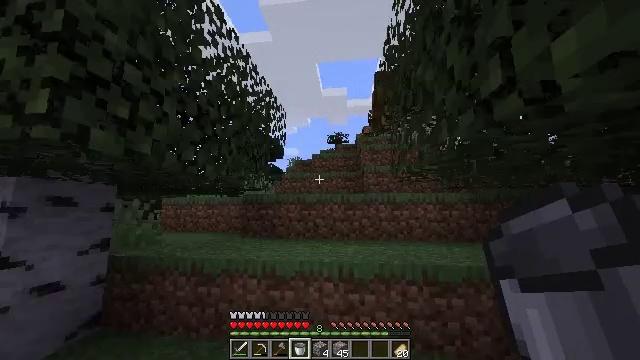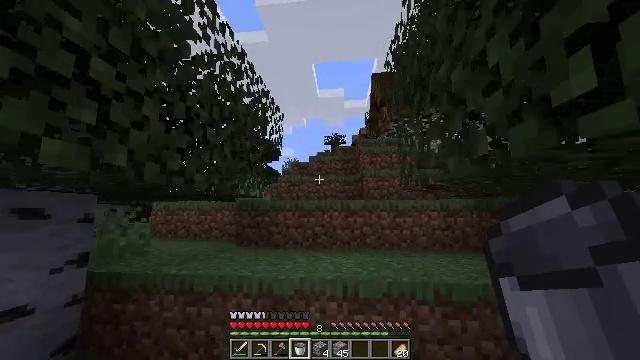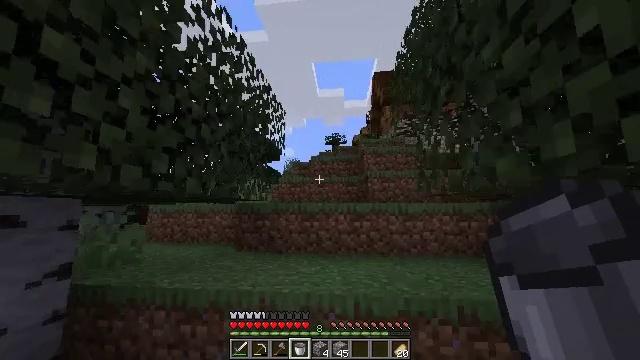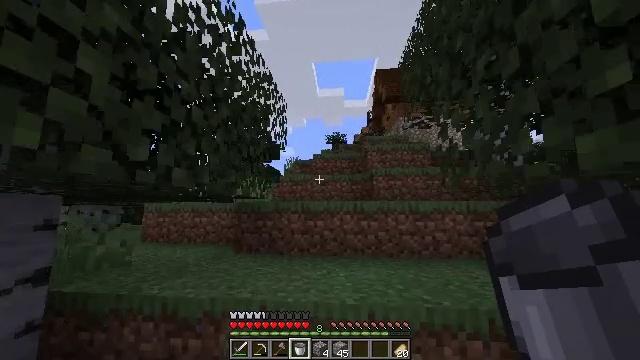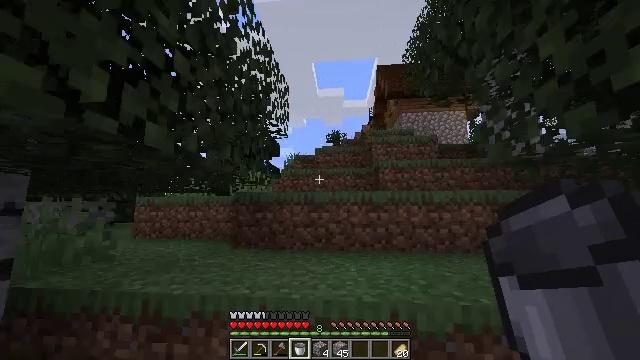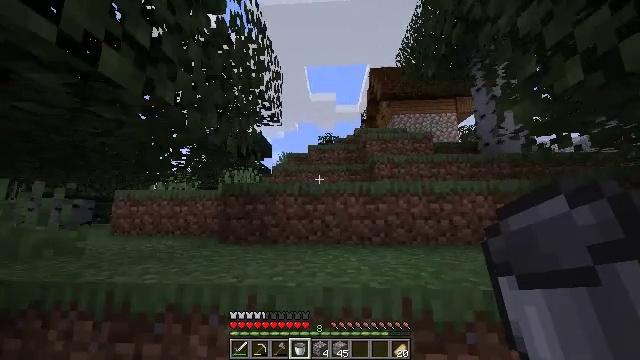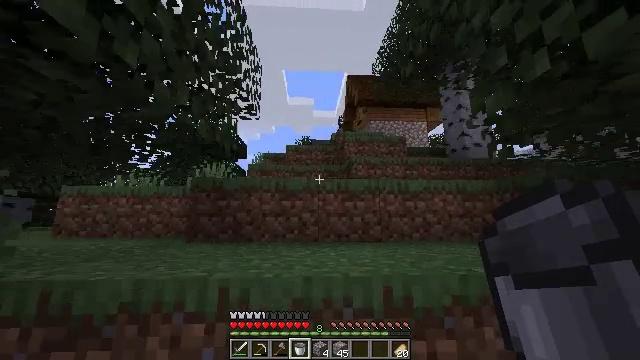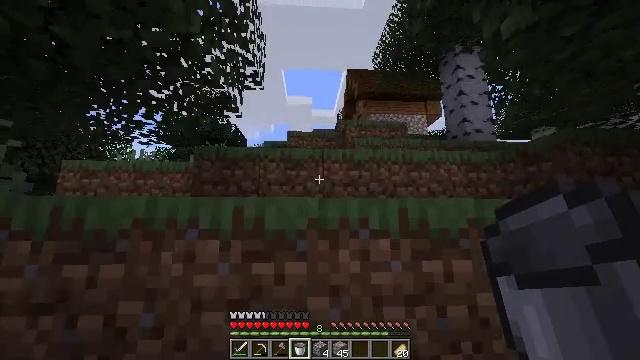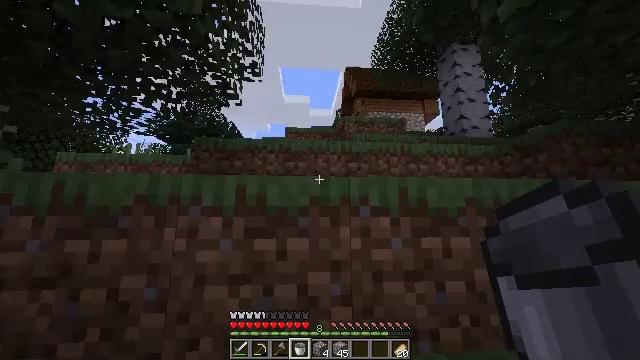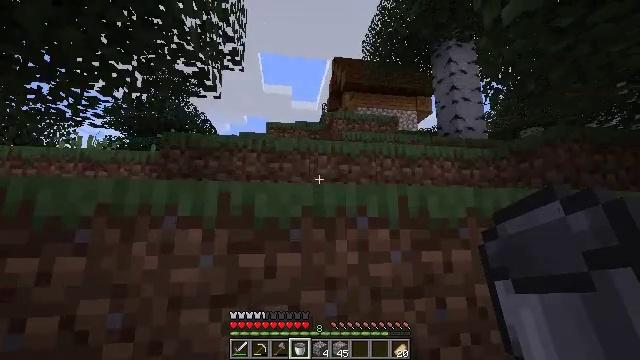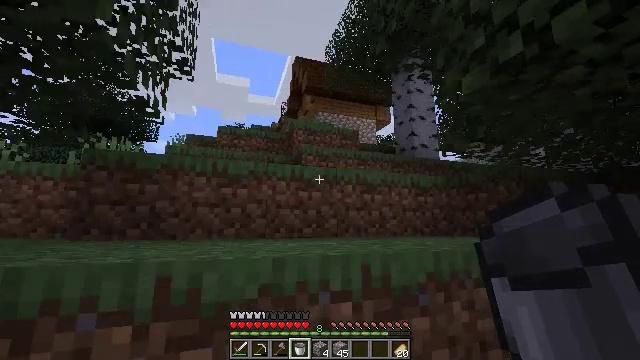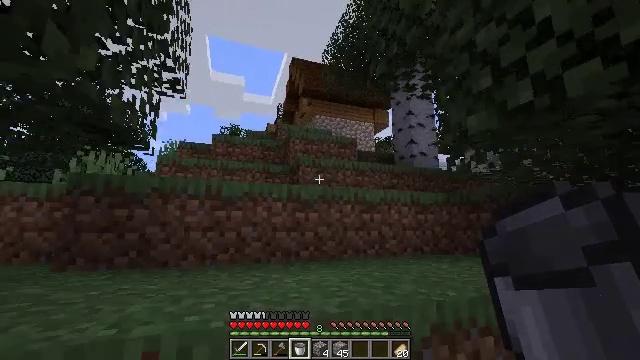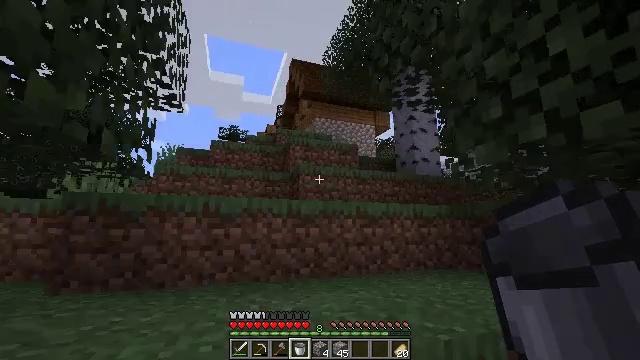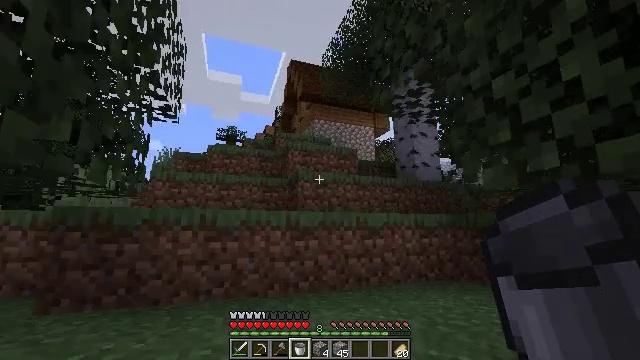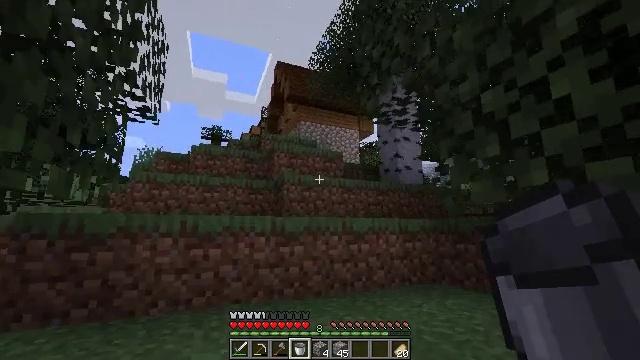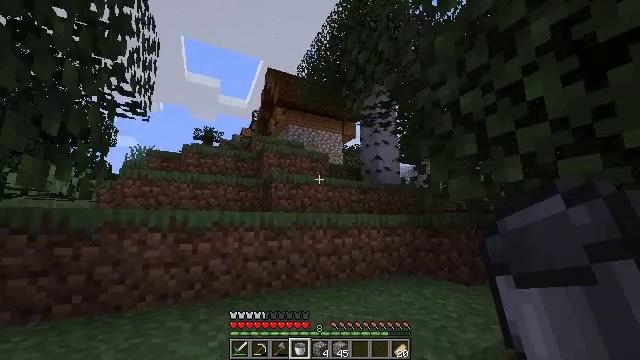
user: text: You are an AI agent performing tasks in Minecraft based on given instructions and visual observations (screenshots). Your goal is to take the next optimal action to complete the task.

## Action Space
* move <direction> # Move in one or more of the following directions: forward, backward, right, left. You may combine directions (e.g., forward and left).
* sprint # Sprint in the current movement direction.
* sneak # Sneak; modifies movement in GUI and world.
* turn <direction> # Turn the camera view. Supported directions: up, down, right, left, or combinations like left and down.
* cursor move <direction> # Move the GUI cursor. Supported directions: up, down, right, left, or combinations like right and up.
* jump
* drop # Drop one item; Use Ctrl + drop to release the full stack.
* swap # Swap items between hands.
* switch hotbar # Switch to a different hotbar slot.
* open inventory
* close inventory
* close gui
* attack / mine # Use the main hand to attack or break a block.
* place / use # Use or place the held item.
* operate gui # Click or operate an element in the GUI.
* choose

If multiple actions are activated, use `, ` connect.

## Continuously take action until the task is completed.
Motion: motion action
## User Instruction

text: Break the spruce leaves to clear the area.
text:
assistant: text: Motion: move forward, sprint, turn right
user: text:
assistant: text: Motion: move forward, sprint
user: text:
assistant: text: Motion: move forward, sprint
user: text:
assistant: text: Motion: move forward, sprint
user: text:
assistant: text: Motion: move forward, sprint, turn right and up
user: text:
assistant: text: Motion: move forward, sprint, turn right and up, jump
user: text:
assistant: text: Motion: move forward, sprint, jump
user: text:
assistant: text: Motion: move forward, sprint, jump
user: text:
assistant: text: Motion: move forward, sprint, turn right, jump
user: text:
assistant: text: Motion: move forward, sprint, turn right, jump
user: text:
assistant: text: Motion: move forward, sprint, jump
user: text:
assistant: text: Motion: move forward, sprint, jump
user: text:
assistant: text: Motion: move forward, sprint, jump
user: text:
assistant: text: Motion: move forward, sprint, turn right
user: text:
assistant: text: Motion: move forward, sprint, turn right
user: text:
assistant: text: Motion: move forward, sprint
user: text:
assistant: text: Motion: move forward, sprint, turn left, jump
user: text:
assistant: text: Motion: move forward, sprint, turn left, jump
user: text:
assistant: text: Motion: move forward, sprint, jump
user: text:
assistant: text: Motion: move forward, sprint, jump
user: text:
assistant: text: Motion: move forward, sprint, jump
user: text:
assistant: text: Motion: move forward, sprint, turn left
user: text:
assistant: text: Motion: move forward, sprint, turn left
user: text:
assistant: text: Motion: move forward, sprint
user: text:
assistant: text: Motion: move forward, sprint
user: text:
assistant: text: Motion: move forward, sprint, turn right and down, jump
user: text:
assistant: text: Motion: move forward, sprint, jump
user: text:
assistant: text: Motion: move forward, sprint, turn right and down, jump
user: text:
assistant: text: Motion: move forward, sprint, turn right and down, jump
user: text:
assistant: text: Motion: move forward, sprint, turn right, jump